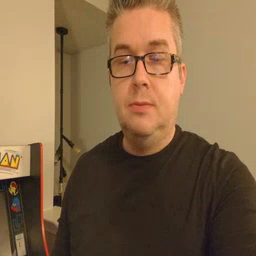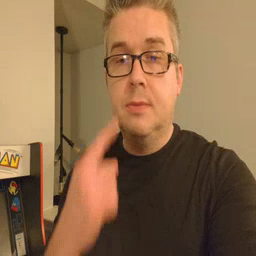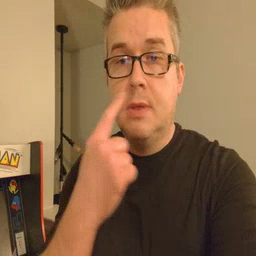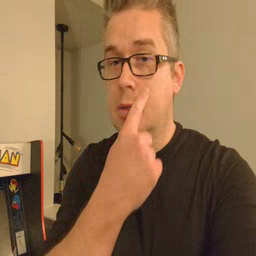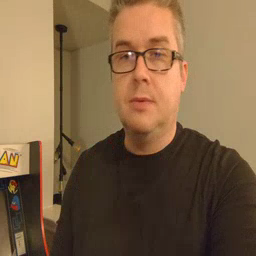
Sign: eye